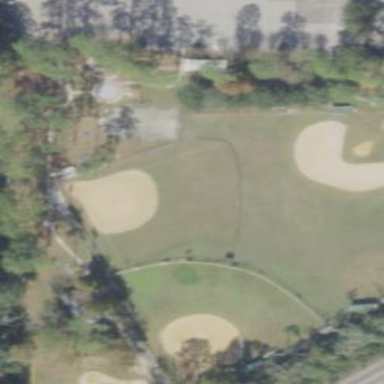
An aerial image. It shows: Baseball pitch for leisure land activities.